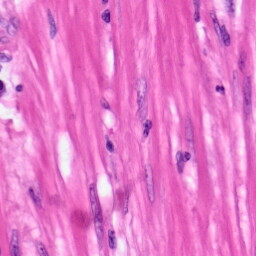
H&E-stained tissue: Pancreatic